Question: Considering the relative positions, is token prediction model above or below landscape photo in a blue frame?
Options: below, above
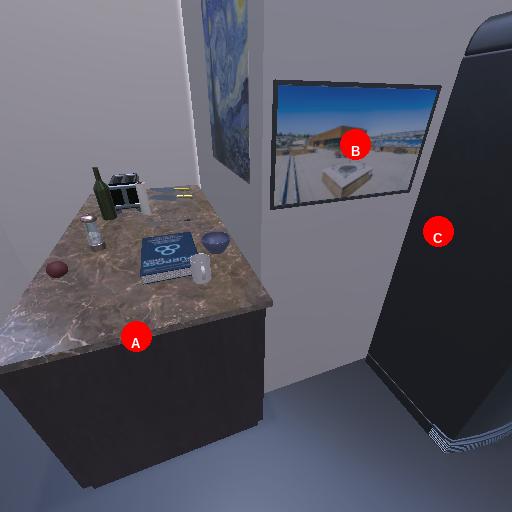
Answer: below